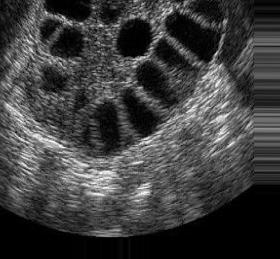
Label: infected